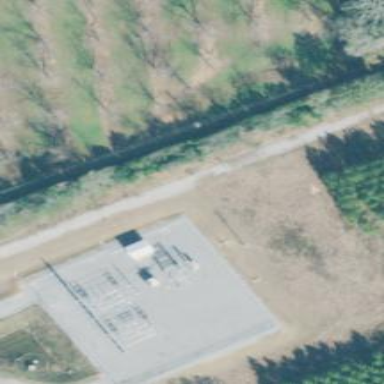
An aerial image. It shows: Industrial power substation surrounded by fence.